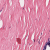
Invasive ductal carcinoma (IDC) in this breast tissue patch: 0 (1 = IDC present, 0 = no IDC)